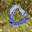
Label: 0